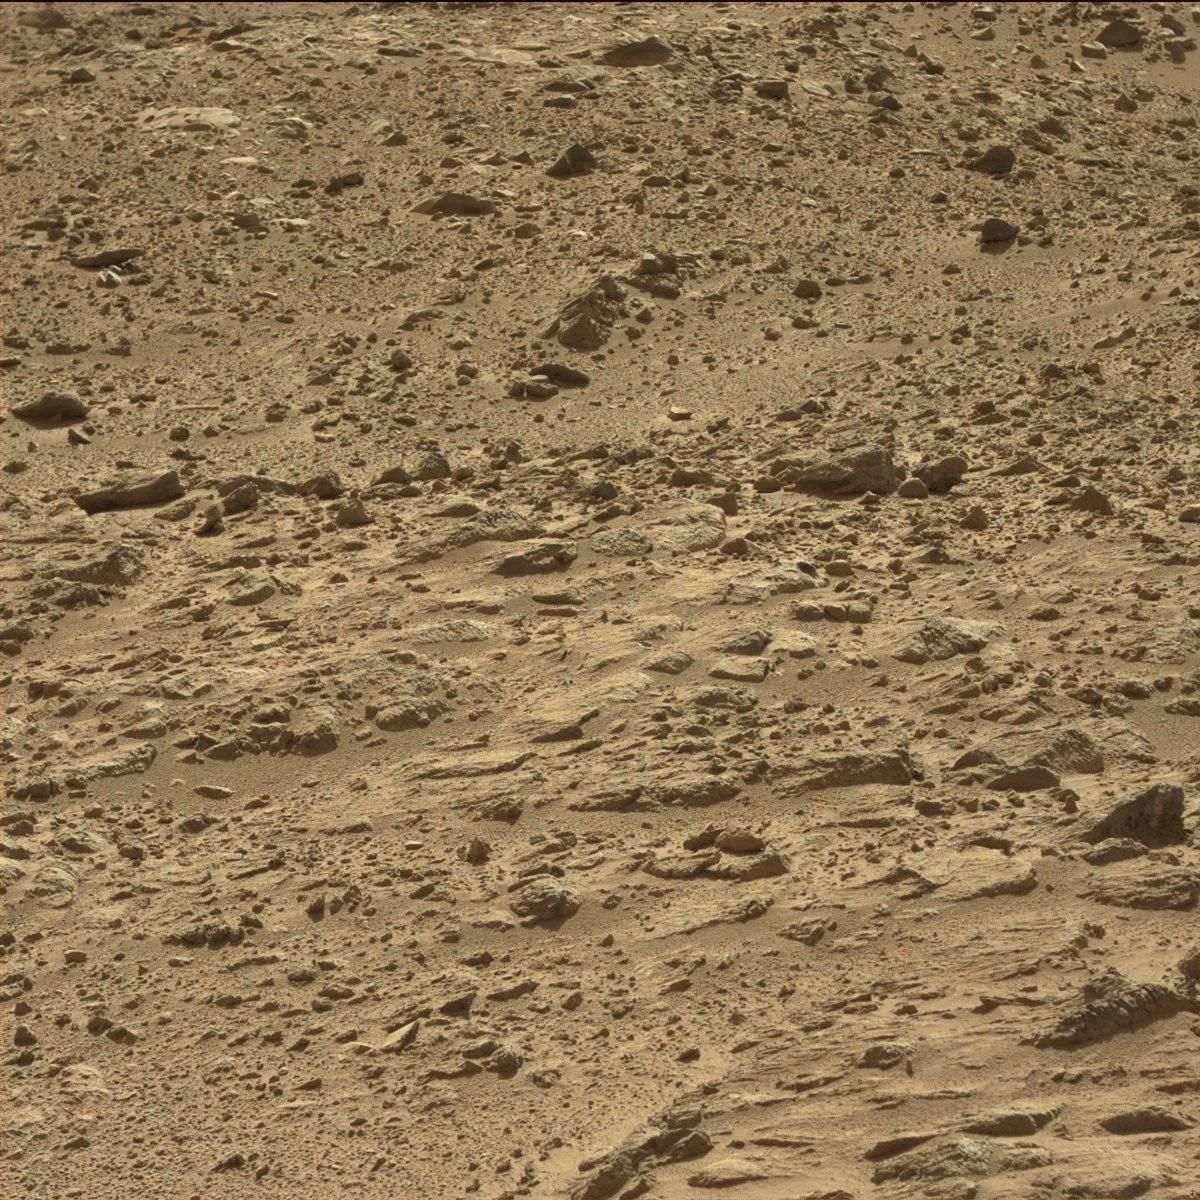
Terrain classes present: Bedrock, Sand / Soil